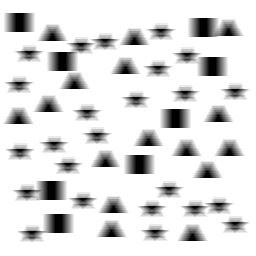
Squares: 8
Triangles: 16
Stars: 24
Total shapes: 48